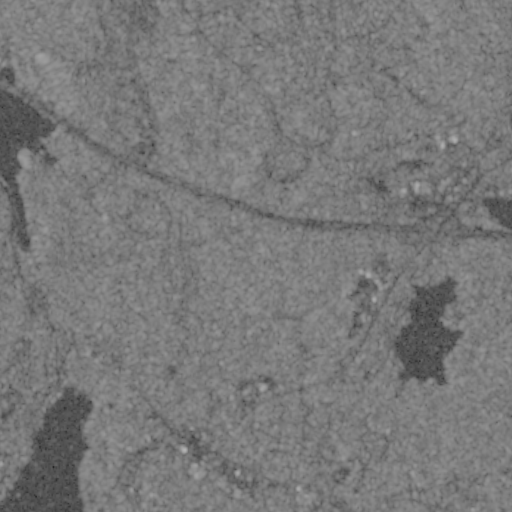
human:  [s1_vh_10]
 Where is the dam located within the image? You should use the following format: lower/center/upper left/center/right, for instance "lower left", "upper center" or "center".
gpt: The dam is located in the center left of the image.
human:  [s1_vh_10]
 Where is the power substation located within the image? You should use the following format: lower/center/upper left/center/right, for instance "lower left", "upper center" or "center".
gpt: The power substation is located in the lower left of the image.
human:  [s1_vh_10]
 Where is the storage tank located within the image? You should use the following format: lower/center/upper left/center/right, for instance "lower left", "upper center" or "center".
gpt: The storage tank is located in the lower center of the image.
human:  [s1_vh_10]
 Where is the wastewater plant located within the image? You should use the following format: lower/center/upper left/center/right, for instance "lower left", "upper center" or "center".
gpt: The wastewater plant is located in the lower center of the image.
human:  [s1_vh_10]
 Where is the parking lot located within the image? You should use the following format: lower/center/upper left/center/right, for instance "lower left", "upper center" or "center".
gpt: There is no parking lot in the image.

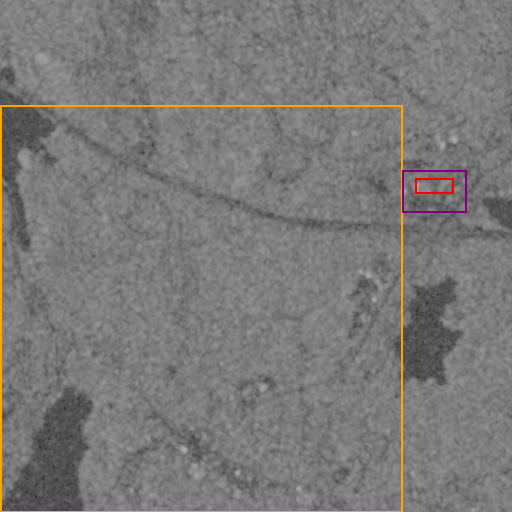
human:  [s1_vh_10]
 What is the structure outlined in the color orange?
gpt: The structure outlined in orange is a park.
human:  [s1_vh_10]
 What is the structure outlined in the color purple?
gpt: The structure outlined in purple is a parking lot.
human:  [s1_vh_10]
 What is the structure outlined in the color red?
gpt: The structure outlined in red is a building.
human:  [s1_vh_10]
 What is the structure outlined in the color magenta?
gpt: There is no magenta outline.